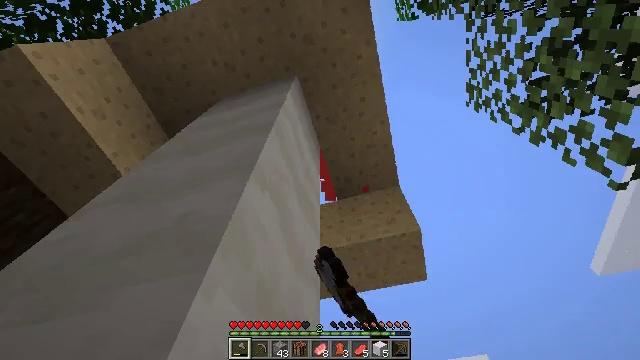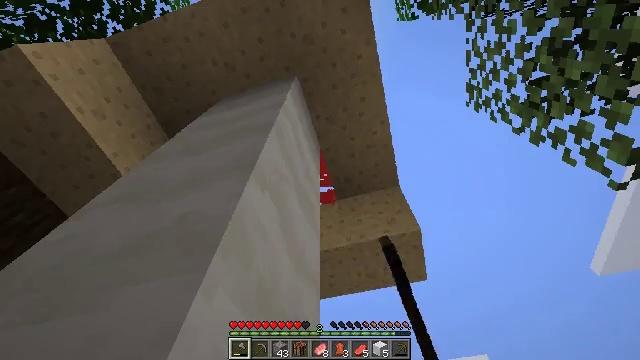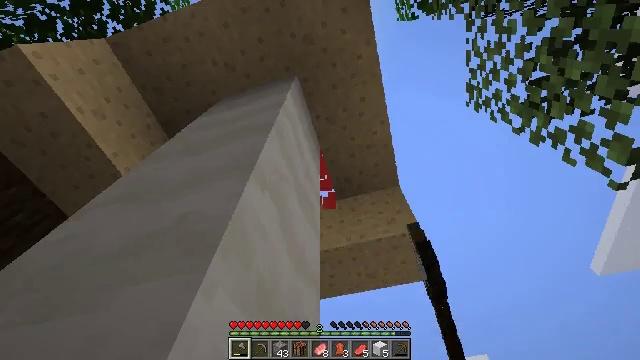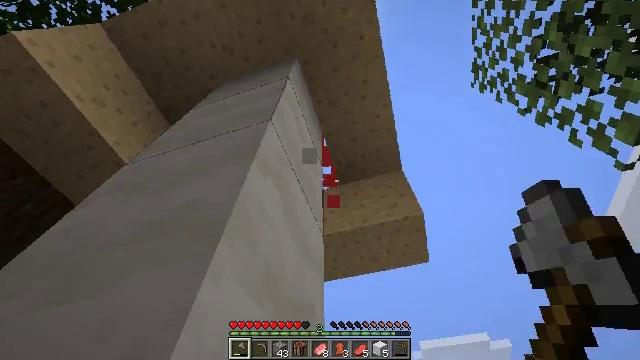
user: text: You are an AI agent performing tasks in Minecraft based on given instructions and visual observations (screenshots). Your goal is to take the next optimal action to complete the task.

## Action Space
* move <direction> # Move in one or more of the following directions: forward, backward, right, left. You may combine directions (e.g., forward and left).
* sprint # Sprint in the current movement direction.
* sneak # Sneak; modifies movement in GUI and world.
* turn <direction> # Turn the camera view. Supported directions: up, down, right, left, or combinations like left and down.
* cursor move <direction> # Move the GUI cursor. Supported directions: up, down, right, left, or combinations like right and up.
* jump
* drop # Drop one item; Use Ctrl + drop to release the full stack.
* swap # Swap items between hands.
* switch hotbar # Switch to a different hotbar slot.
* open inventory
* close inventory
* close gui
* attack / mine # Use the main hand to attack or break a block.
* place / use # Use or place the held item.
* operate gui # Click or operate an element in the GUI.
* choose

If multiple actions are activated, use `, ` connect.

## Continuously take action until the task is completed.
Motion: motion action
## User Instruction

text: Mine the red mushroom block in the forest.
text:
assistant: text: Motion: attack / mine
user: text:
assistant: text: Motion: attack / mine
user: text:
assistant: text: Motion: turn left and down, attack / mine
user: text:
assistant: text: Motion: attack / mine